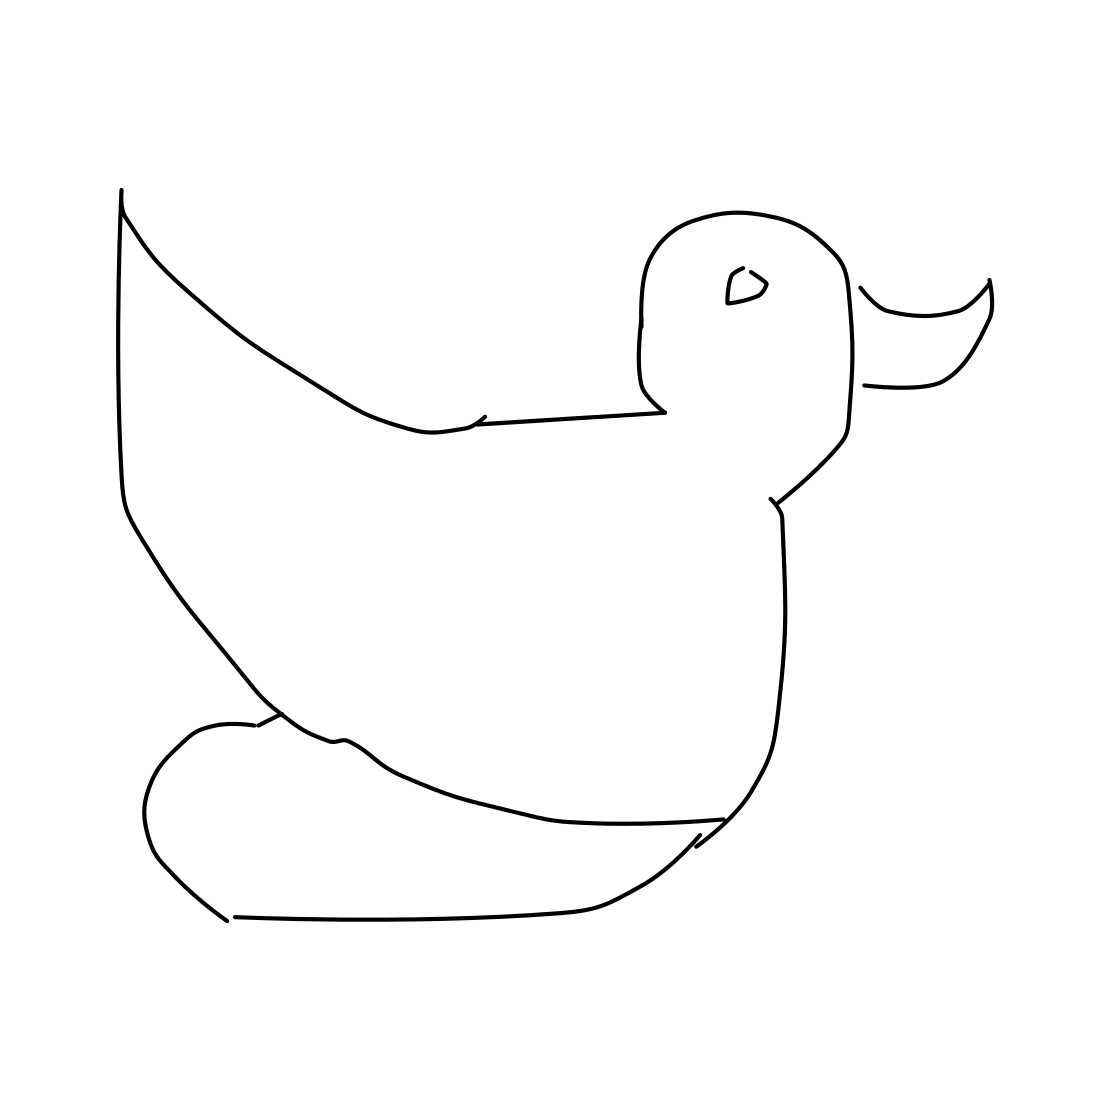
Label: duck